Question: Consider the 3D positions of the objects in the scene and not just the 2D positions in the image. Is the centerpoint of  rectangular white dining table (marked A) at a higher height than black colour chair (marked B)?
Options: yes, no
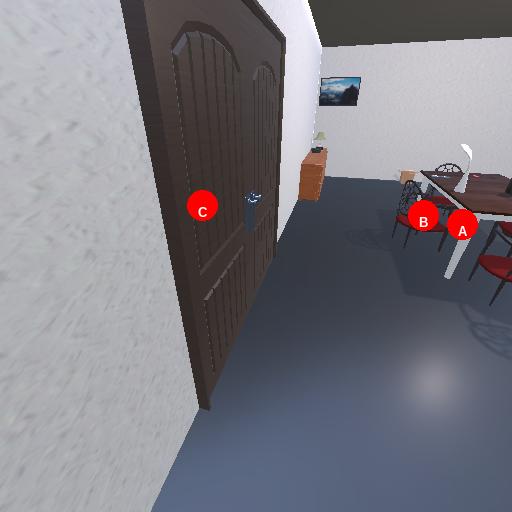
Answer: yes